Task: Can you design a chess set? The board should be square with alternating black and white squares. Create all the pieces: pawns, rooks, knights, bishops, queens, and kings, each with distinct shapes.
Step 3364:
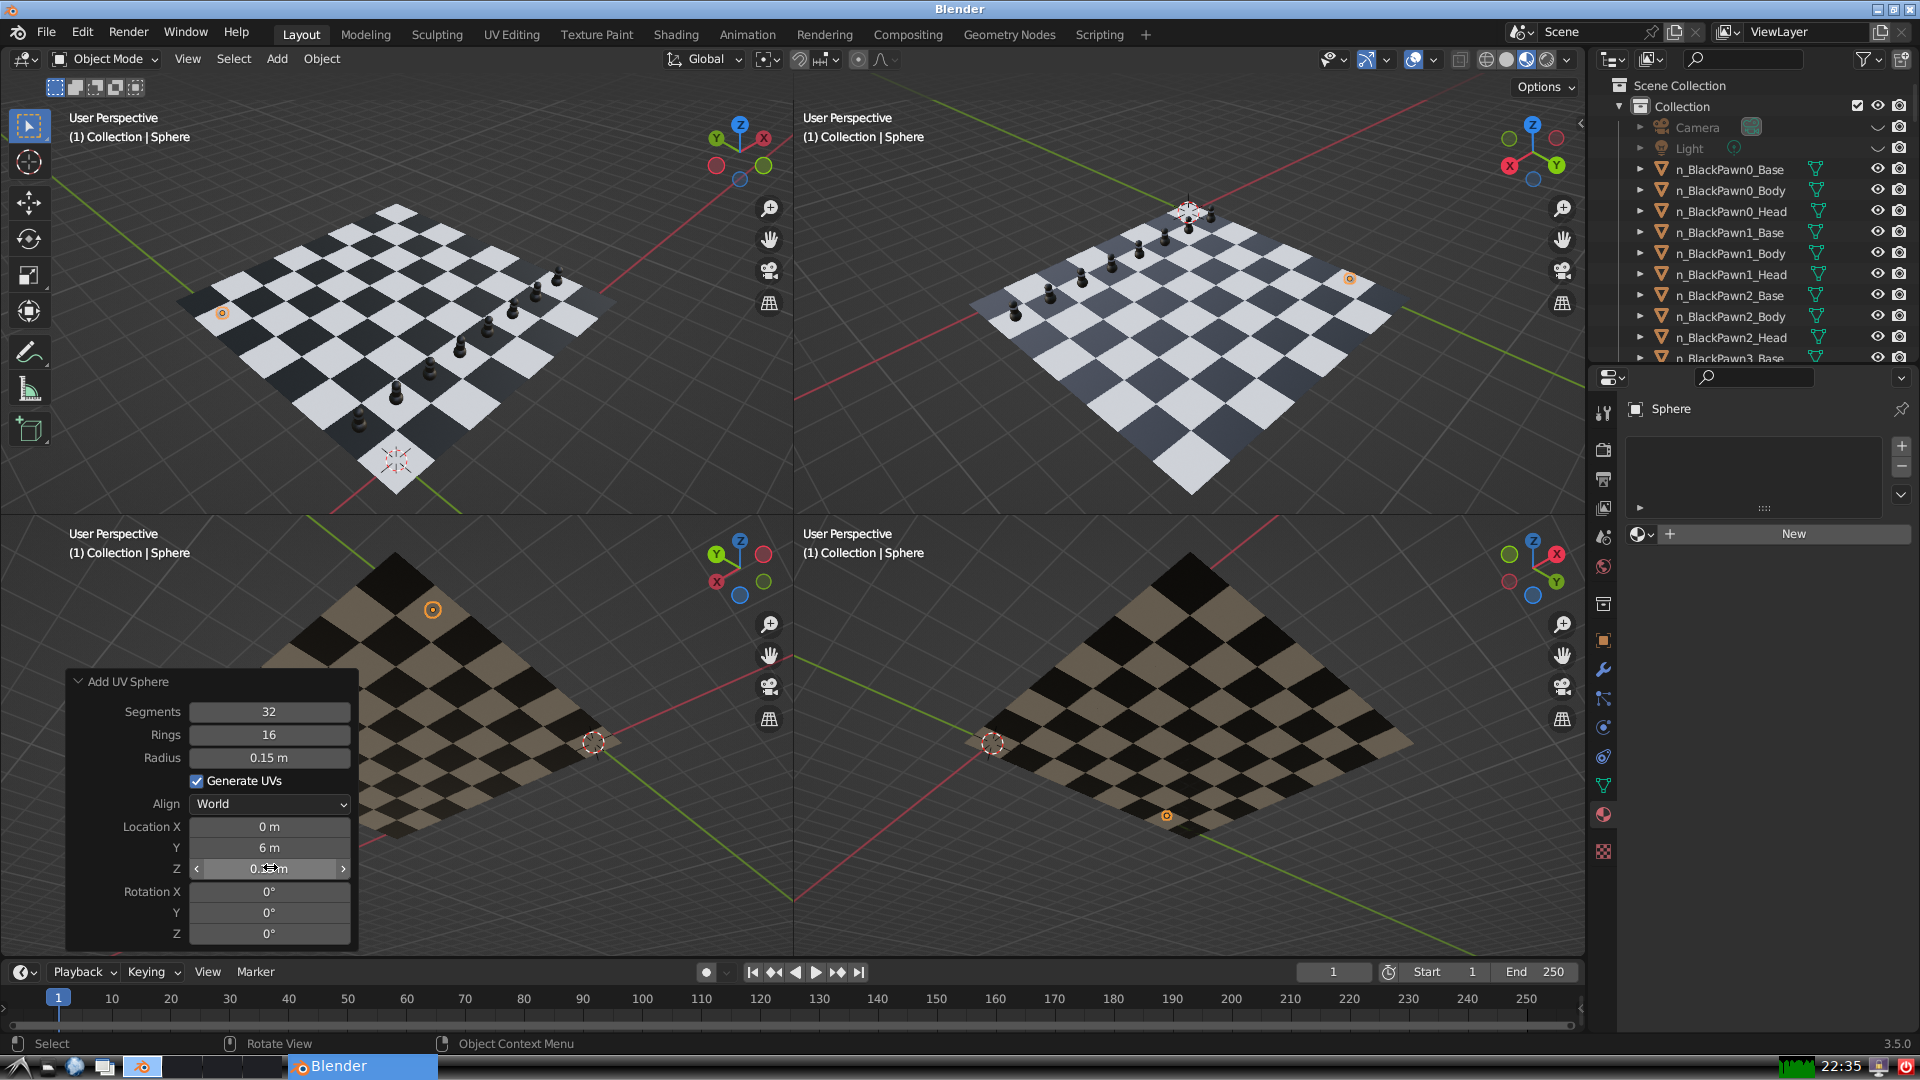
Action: {"mouse_move": [960, 540]}